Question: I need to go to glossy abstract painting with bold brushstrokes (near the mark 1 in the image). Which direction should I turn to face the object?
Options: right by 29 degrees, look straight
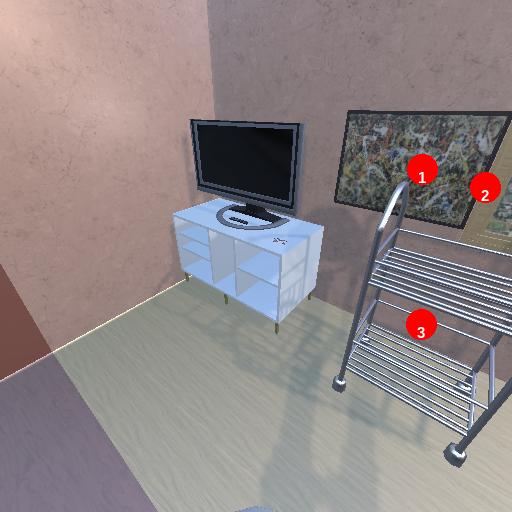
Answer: right by 29 degrees